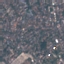
Land use / land cover: Residential